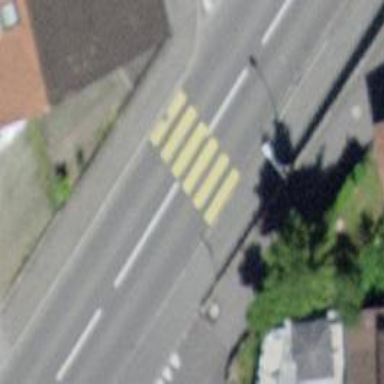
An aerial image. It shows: Uncontrolled zebra crossing with zebra markings.